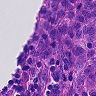
Metastatic tissue present: yes